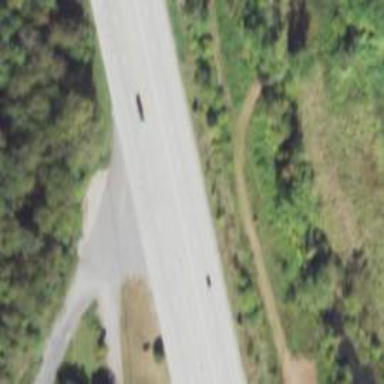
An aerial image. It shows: Trunk link highway.